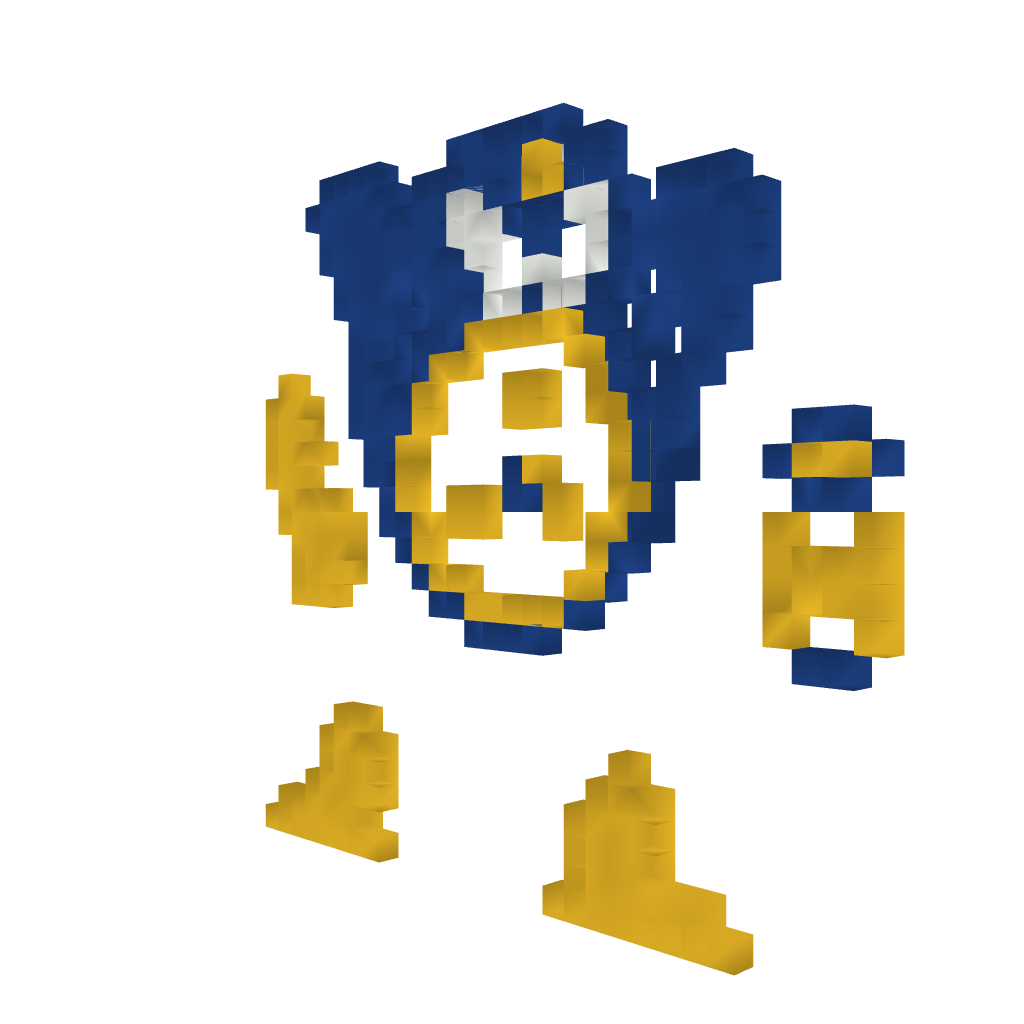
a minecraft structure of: Airman (ErnieCIII)